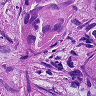
Metastatic tissue present: yes